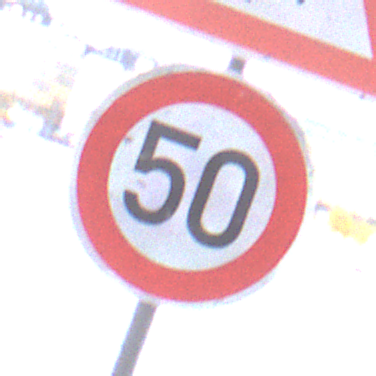
Verkehrszeichen: Geschwindigkeit50
Zusatzzeichen oben: FlugbetriebRechts
Umgebung: Outdoor, Urban
Tageszeit: MorningAfternoon
Wetter: Overcast
Licht: Natural
Jahreszeit: NotSpecified
Kontrast: LowContrast